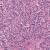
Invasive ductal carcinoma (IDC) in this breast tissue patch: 1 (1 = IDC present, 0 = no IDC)